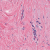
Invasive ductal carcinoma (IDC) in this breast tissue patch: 1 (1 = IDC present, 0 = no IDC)